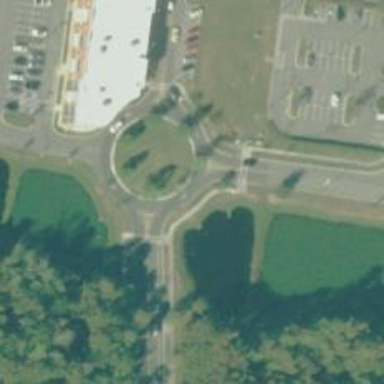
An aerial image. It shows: Unclassified road that forms roundabout at the junction.